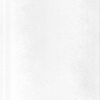
Label: dusty